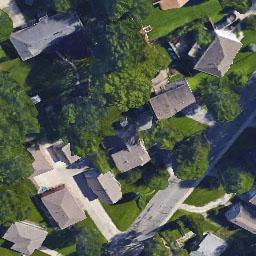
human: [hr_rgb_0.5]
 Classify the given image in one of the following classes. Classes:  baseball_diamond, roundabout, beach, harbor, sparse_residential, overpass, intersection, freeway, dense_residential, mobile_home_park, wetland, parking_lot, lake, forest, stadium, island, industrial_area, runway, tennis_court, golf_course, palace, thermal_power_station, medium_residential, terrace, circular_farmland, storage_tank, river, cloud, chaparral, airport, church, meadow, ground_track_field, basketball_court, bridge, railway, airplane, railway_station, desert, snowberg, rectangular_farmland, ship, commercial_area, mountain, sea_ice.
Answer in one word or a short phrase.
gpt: medium_residential